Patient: sex M, age 45
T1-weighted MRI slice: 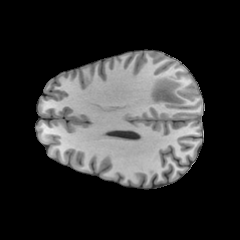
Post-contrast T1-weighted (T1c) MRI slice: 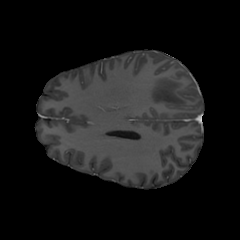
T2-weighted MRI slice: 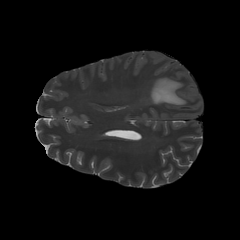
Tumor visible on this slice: yes
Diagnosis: Glioblastoma, IDH-wildtype
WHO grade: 4